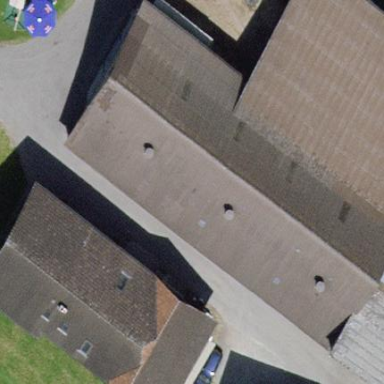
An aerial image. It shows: Farm auxiliary building.